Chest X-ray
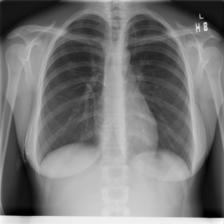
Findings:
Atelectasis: negative
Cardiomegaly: negative
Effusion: negative
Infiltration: negative
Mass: negative
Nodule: negative
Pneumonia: negative
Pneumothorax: negative
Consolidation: negative
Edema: negative
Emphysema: negative
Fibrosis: negative
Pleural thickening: negative
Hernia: negative